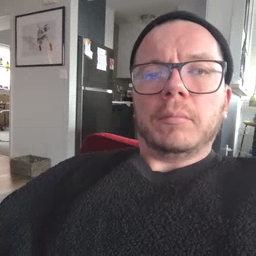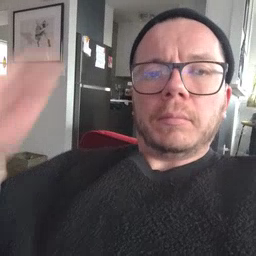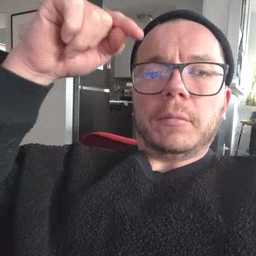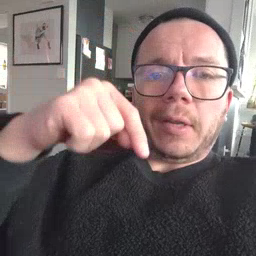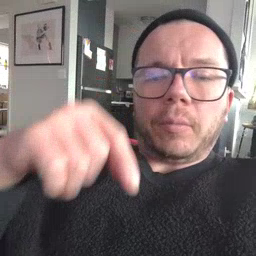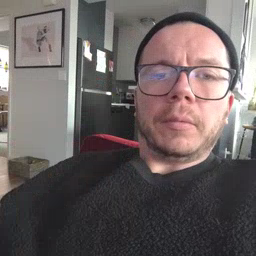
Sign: down